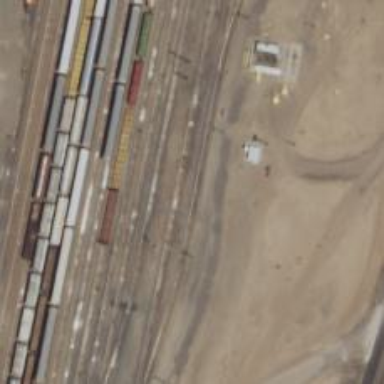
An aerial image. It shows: Railway yard in service.